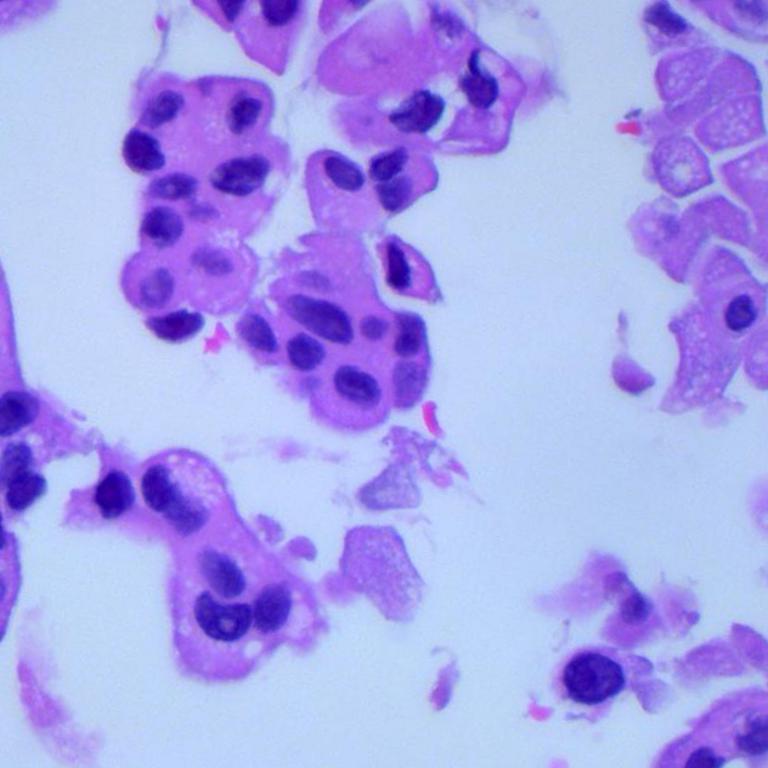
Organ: lung
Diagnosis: adenocarcinomas